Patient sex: M
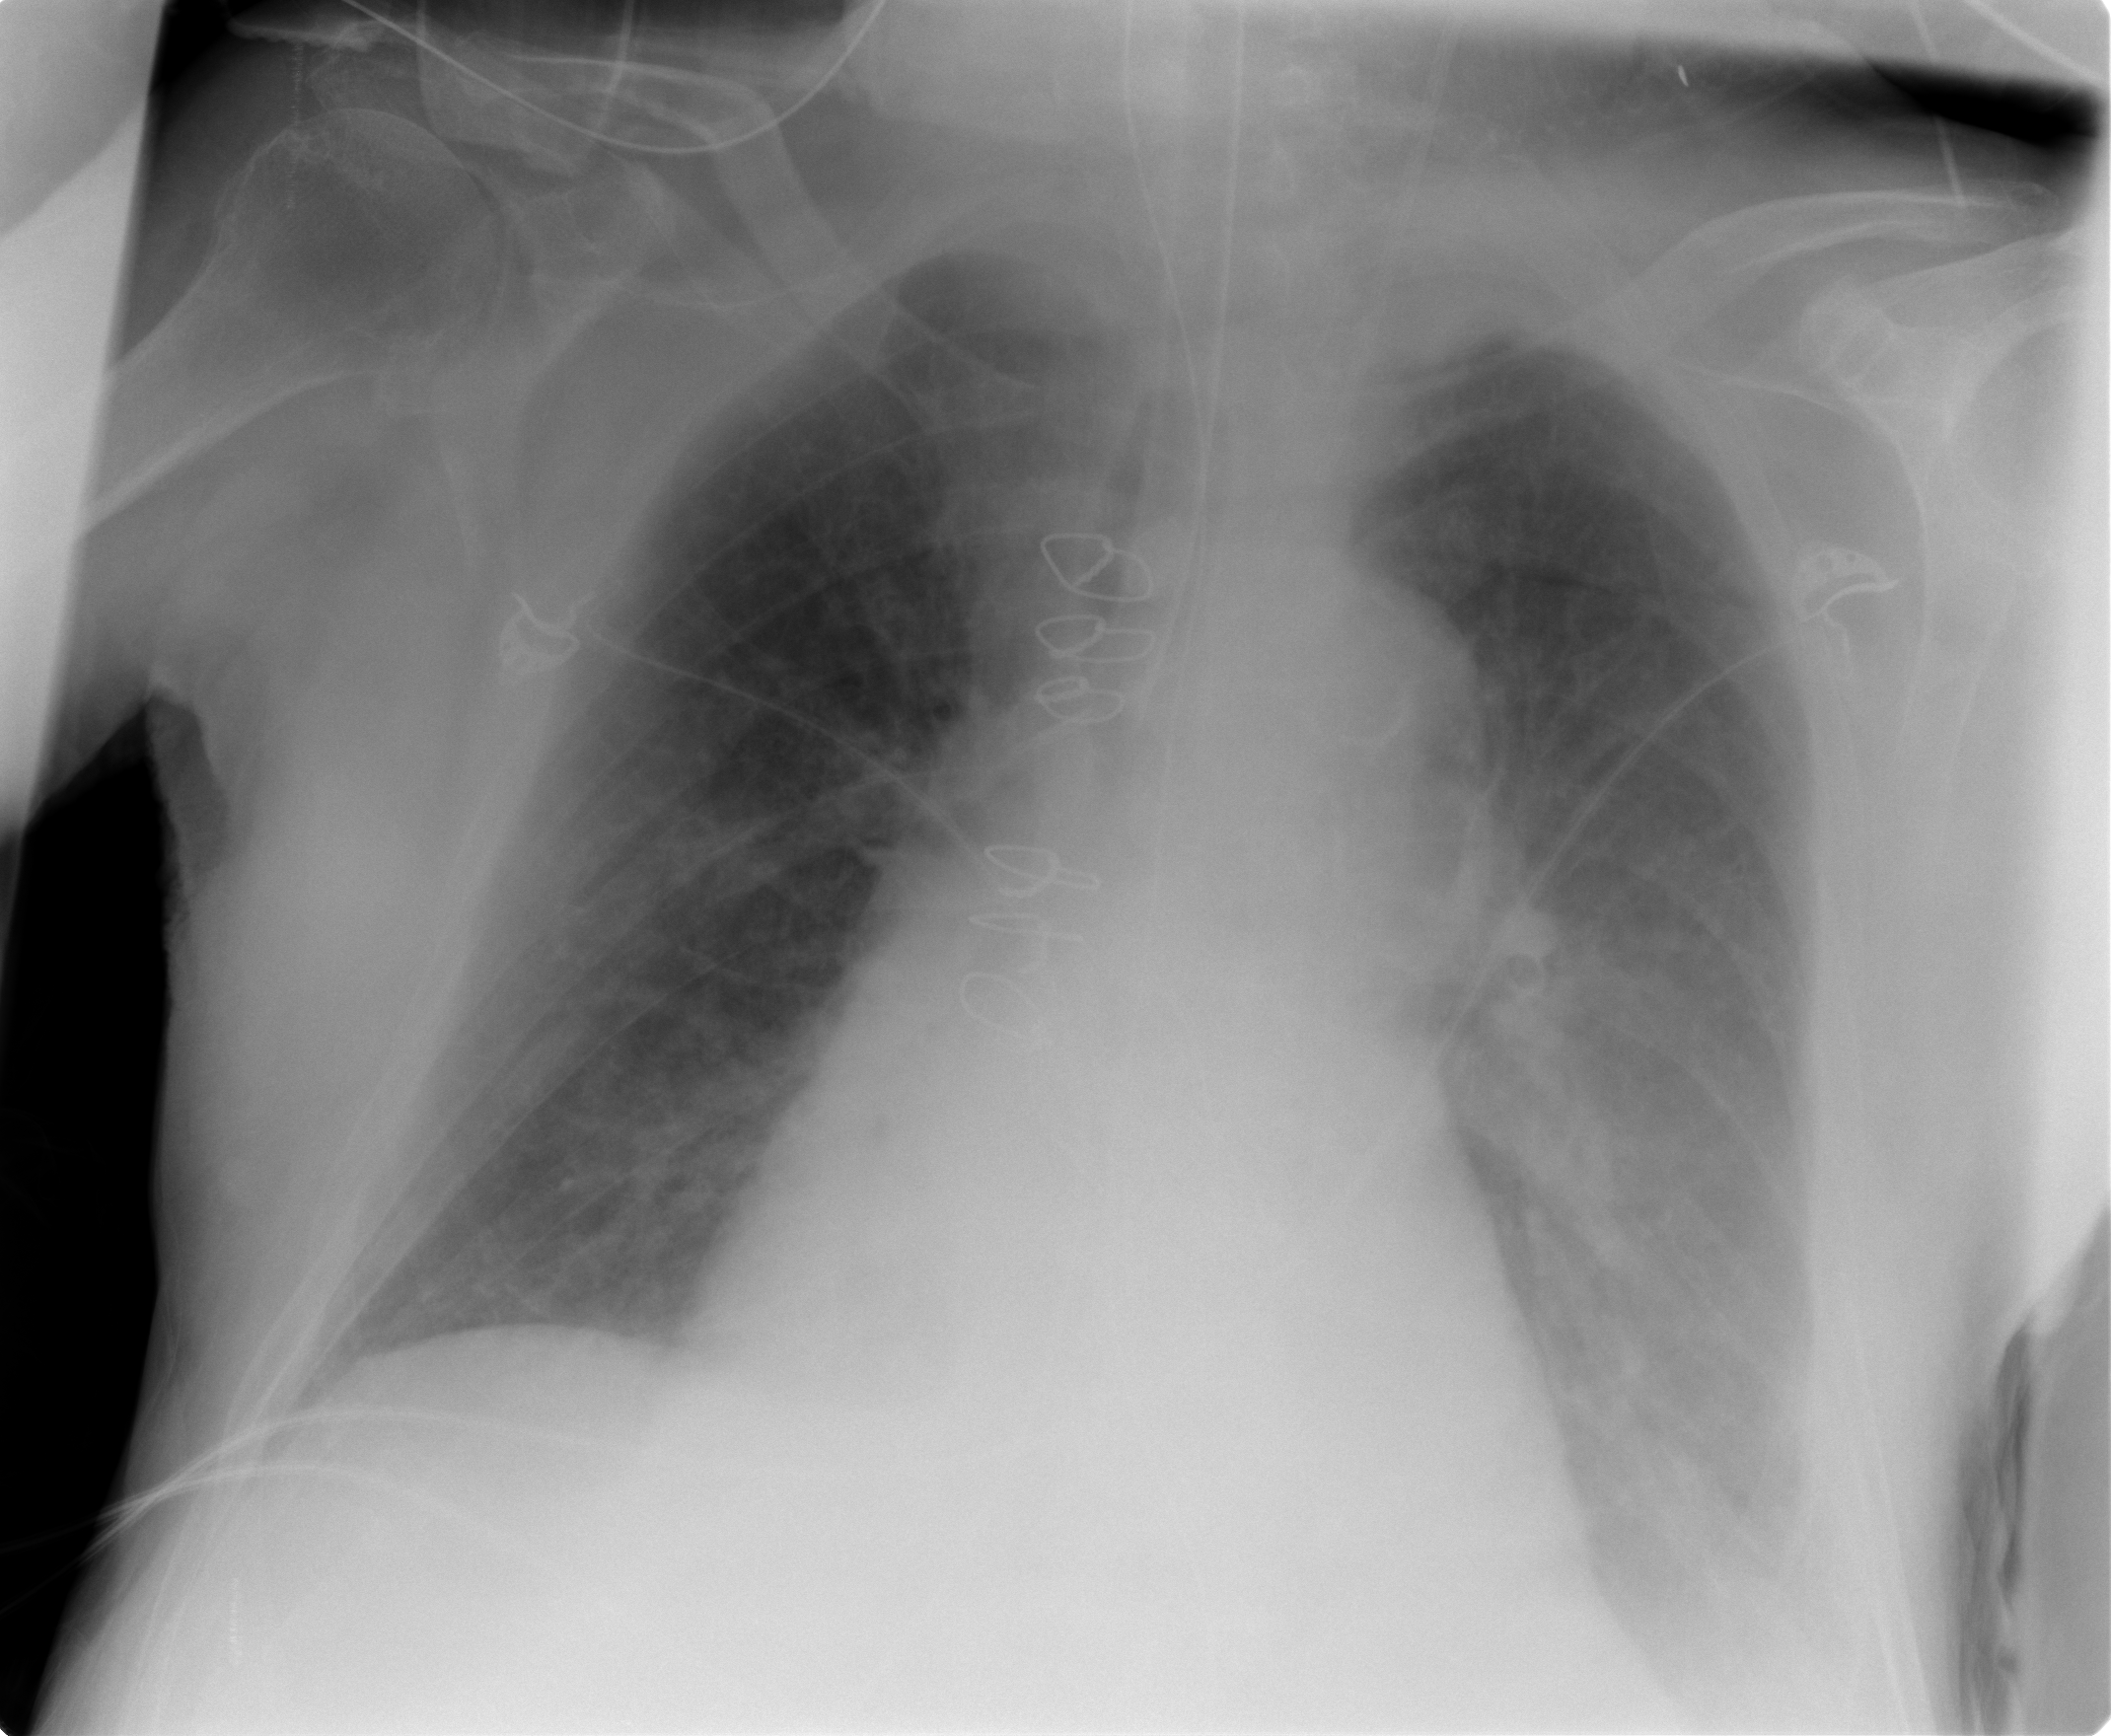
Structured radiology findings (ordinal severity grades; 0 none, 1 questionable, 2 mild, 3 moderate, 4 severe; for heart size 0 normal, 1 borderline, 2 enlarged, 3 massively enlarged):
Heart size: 2
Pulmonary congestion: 2
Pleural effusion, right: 0
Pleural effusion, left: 2
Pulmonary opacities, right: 0
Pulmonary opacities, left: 2
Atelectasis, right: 2
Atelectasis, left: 2